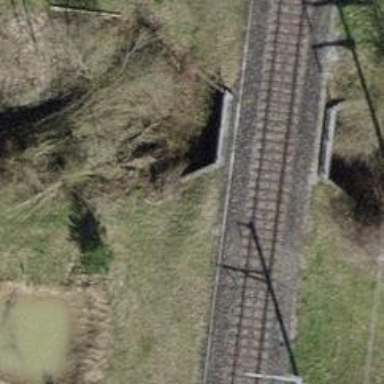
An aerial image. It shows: Culvert tunnel.